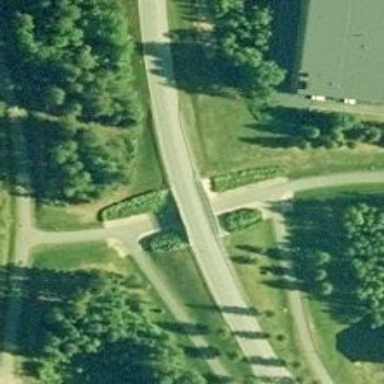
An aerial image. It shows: Asphalt cycleway.